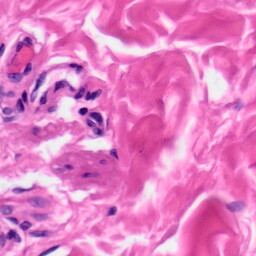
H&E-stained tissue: Skin